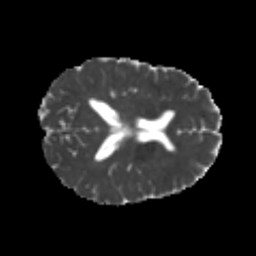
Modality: MD
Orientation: axial
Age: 21
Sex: female
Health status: healthy
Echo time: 0.074 s